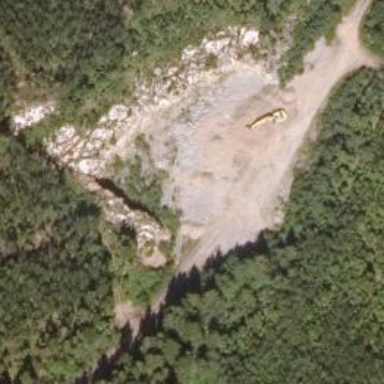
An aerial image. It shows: Quarry area.